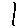
Label: line